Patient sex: F
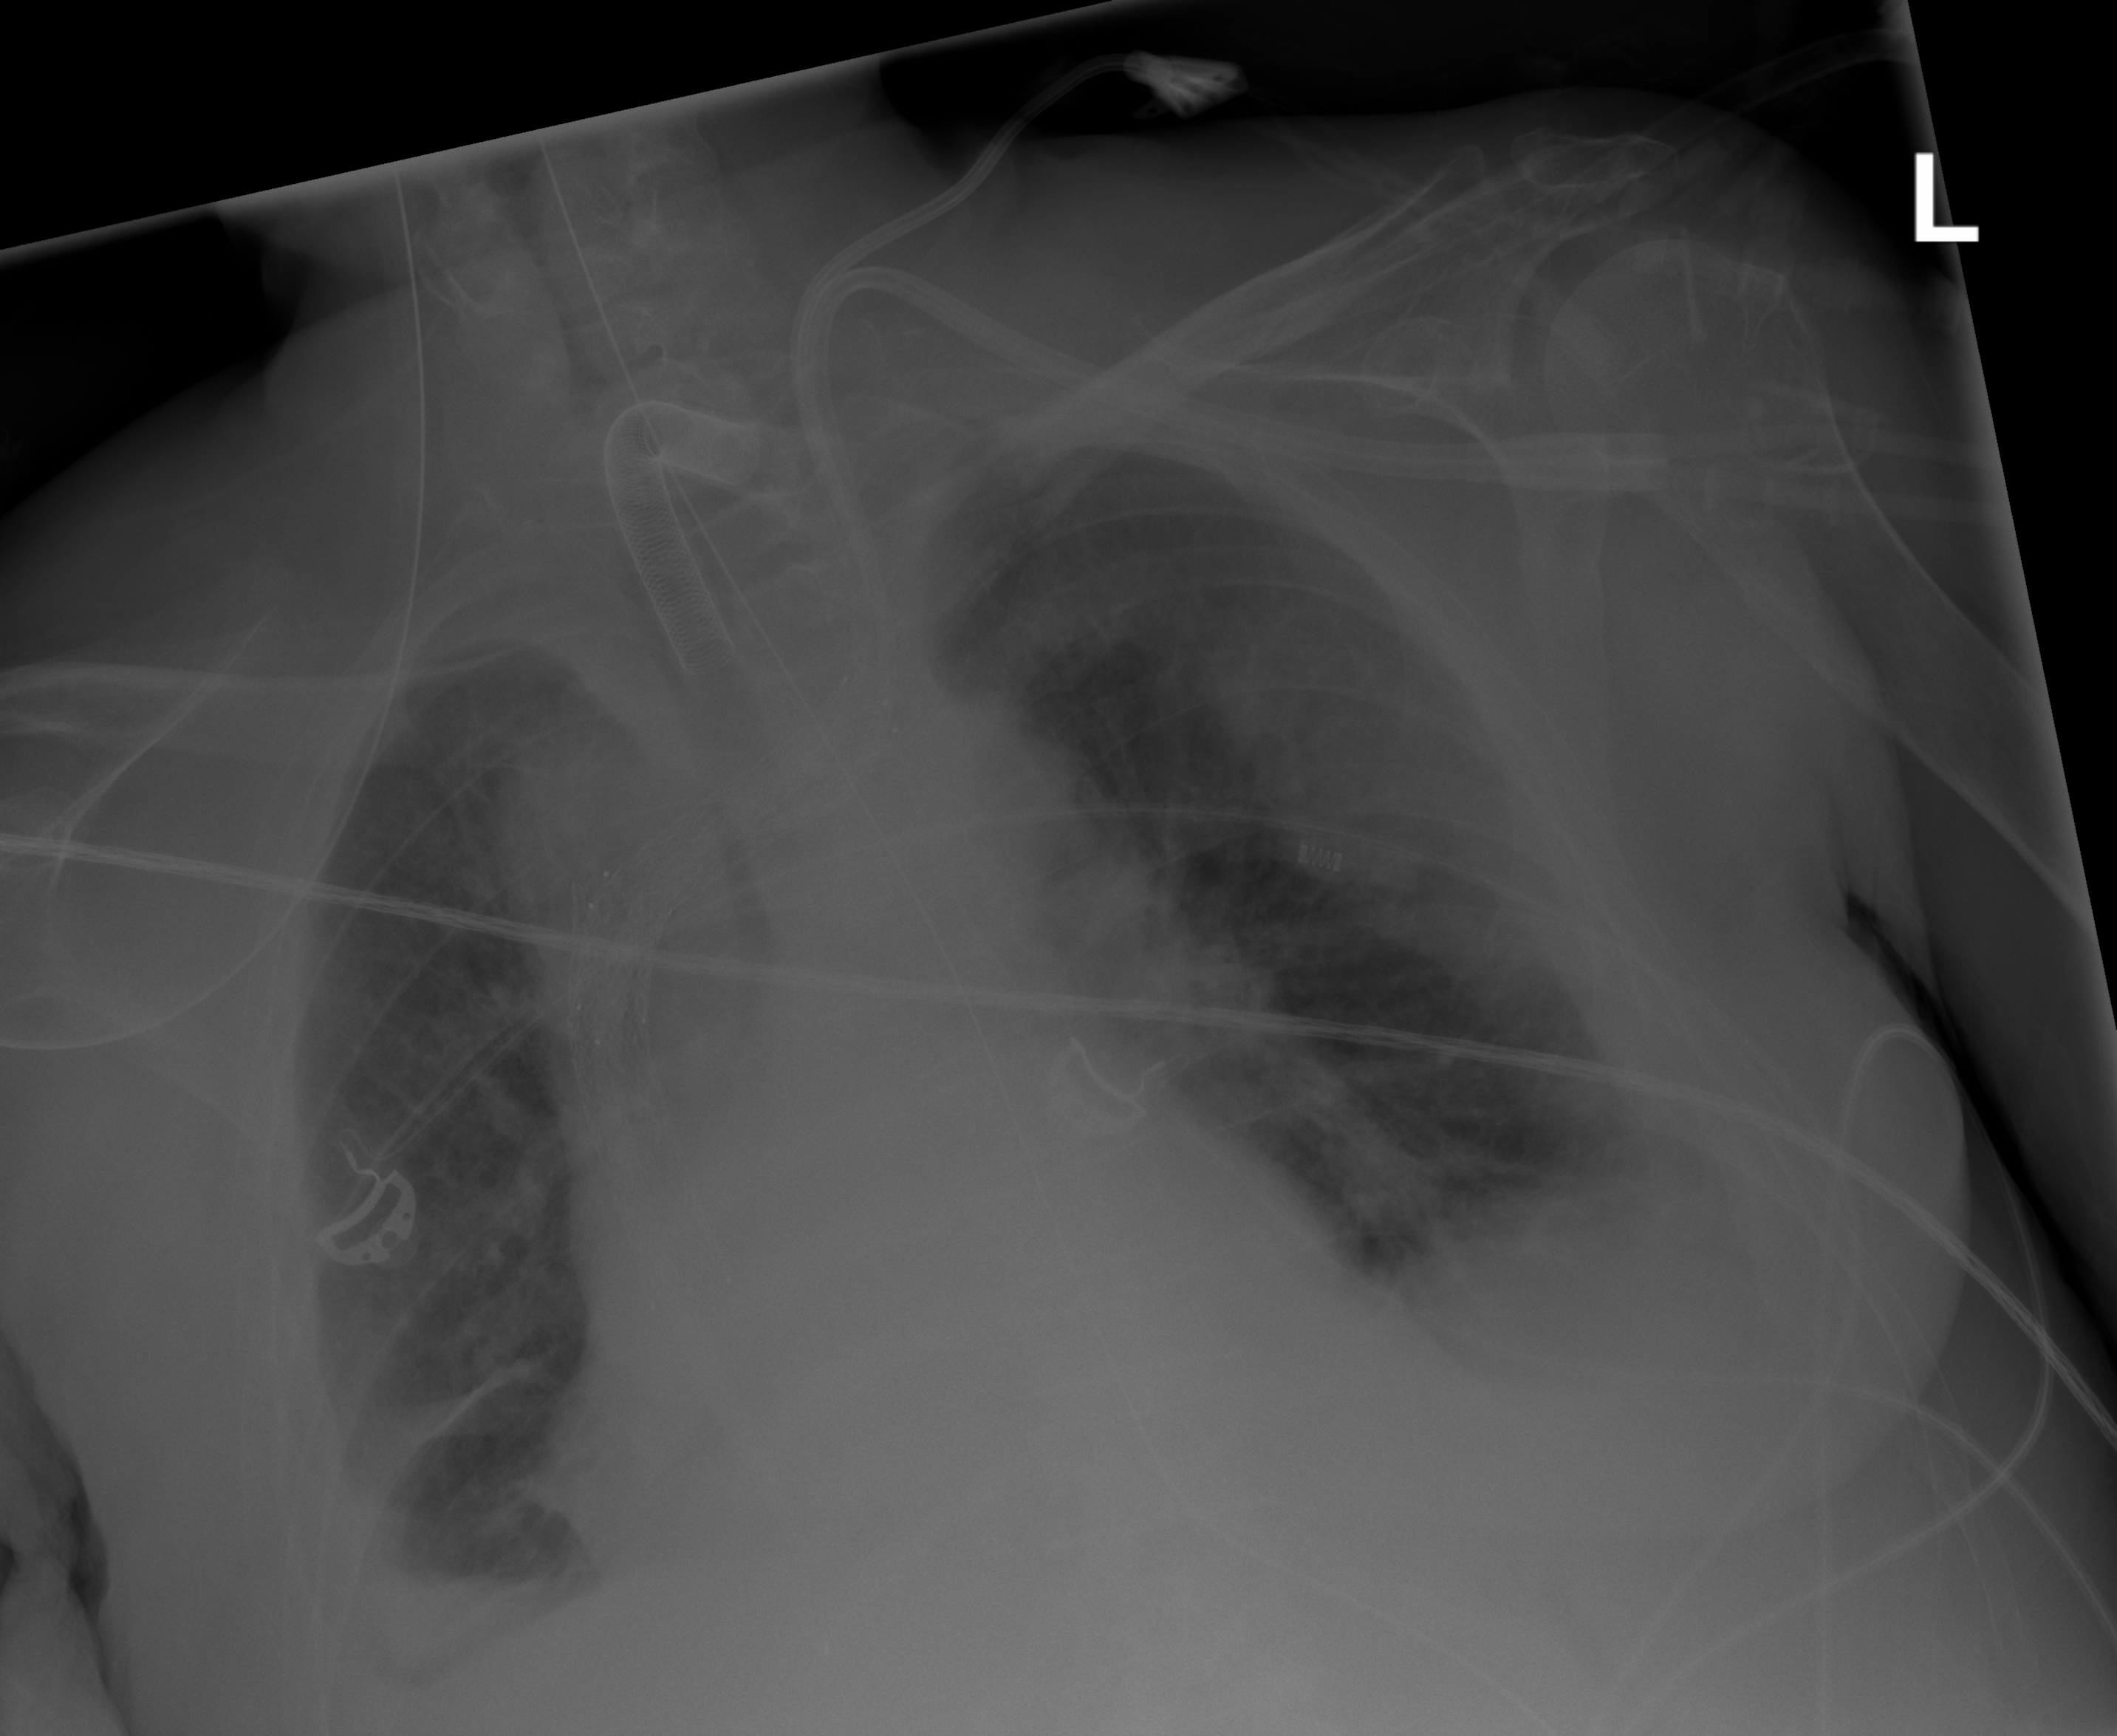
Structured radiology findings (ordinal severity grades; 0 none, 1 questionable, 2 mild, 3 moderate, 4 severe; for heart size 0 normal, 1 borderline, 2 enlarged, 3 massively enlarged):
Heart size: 0
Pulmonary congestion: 2
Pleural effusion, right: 2
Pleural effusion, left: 2
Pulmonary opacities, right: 2
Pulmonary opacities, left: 0
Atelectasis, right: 2
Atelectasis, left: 2